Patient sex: F
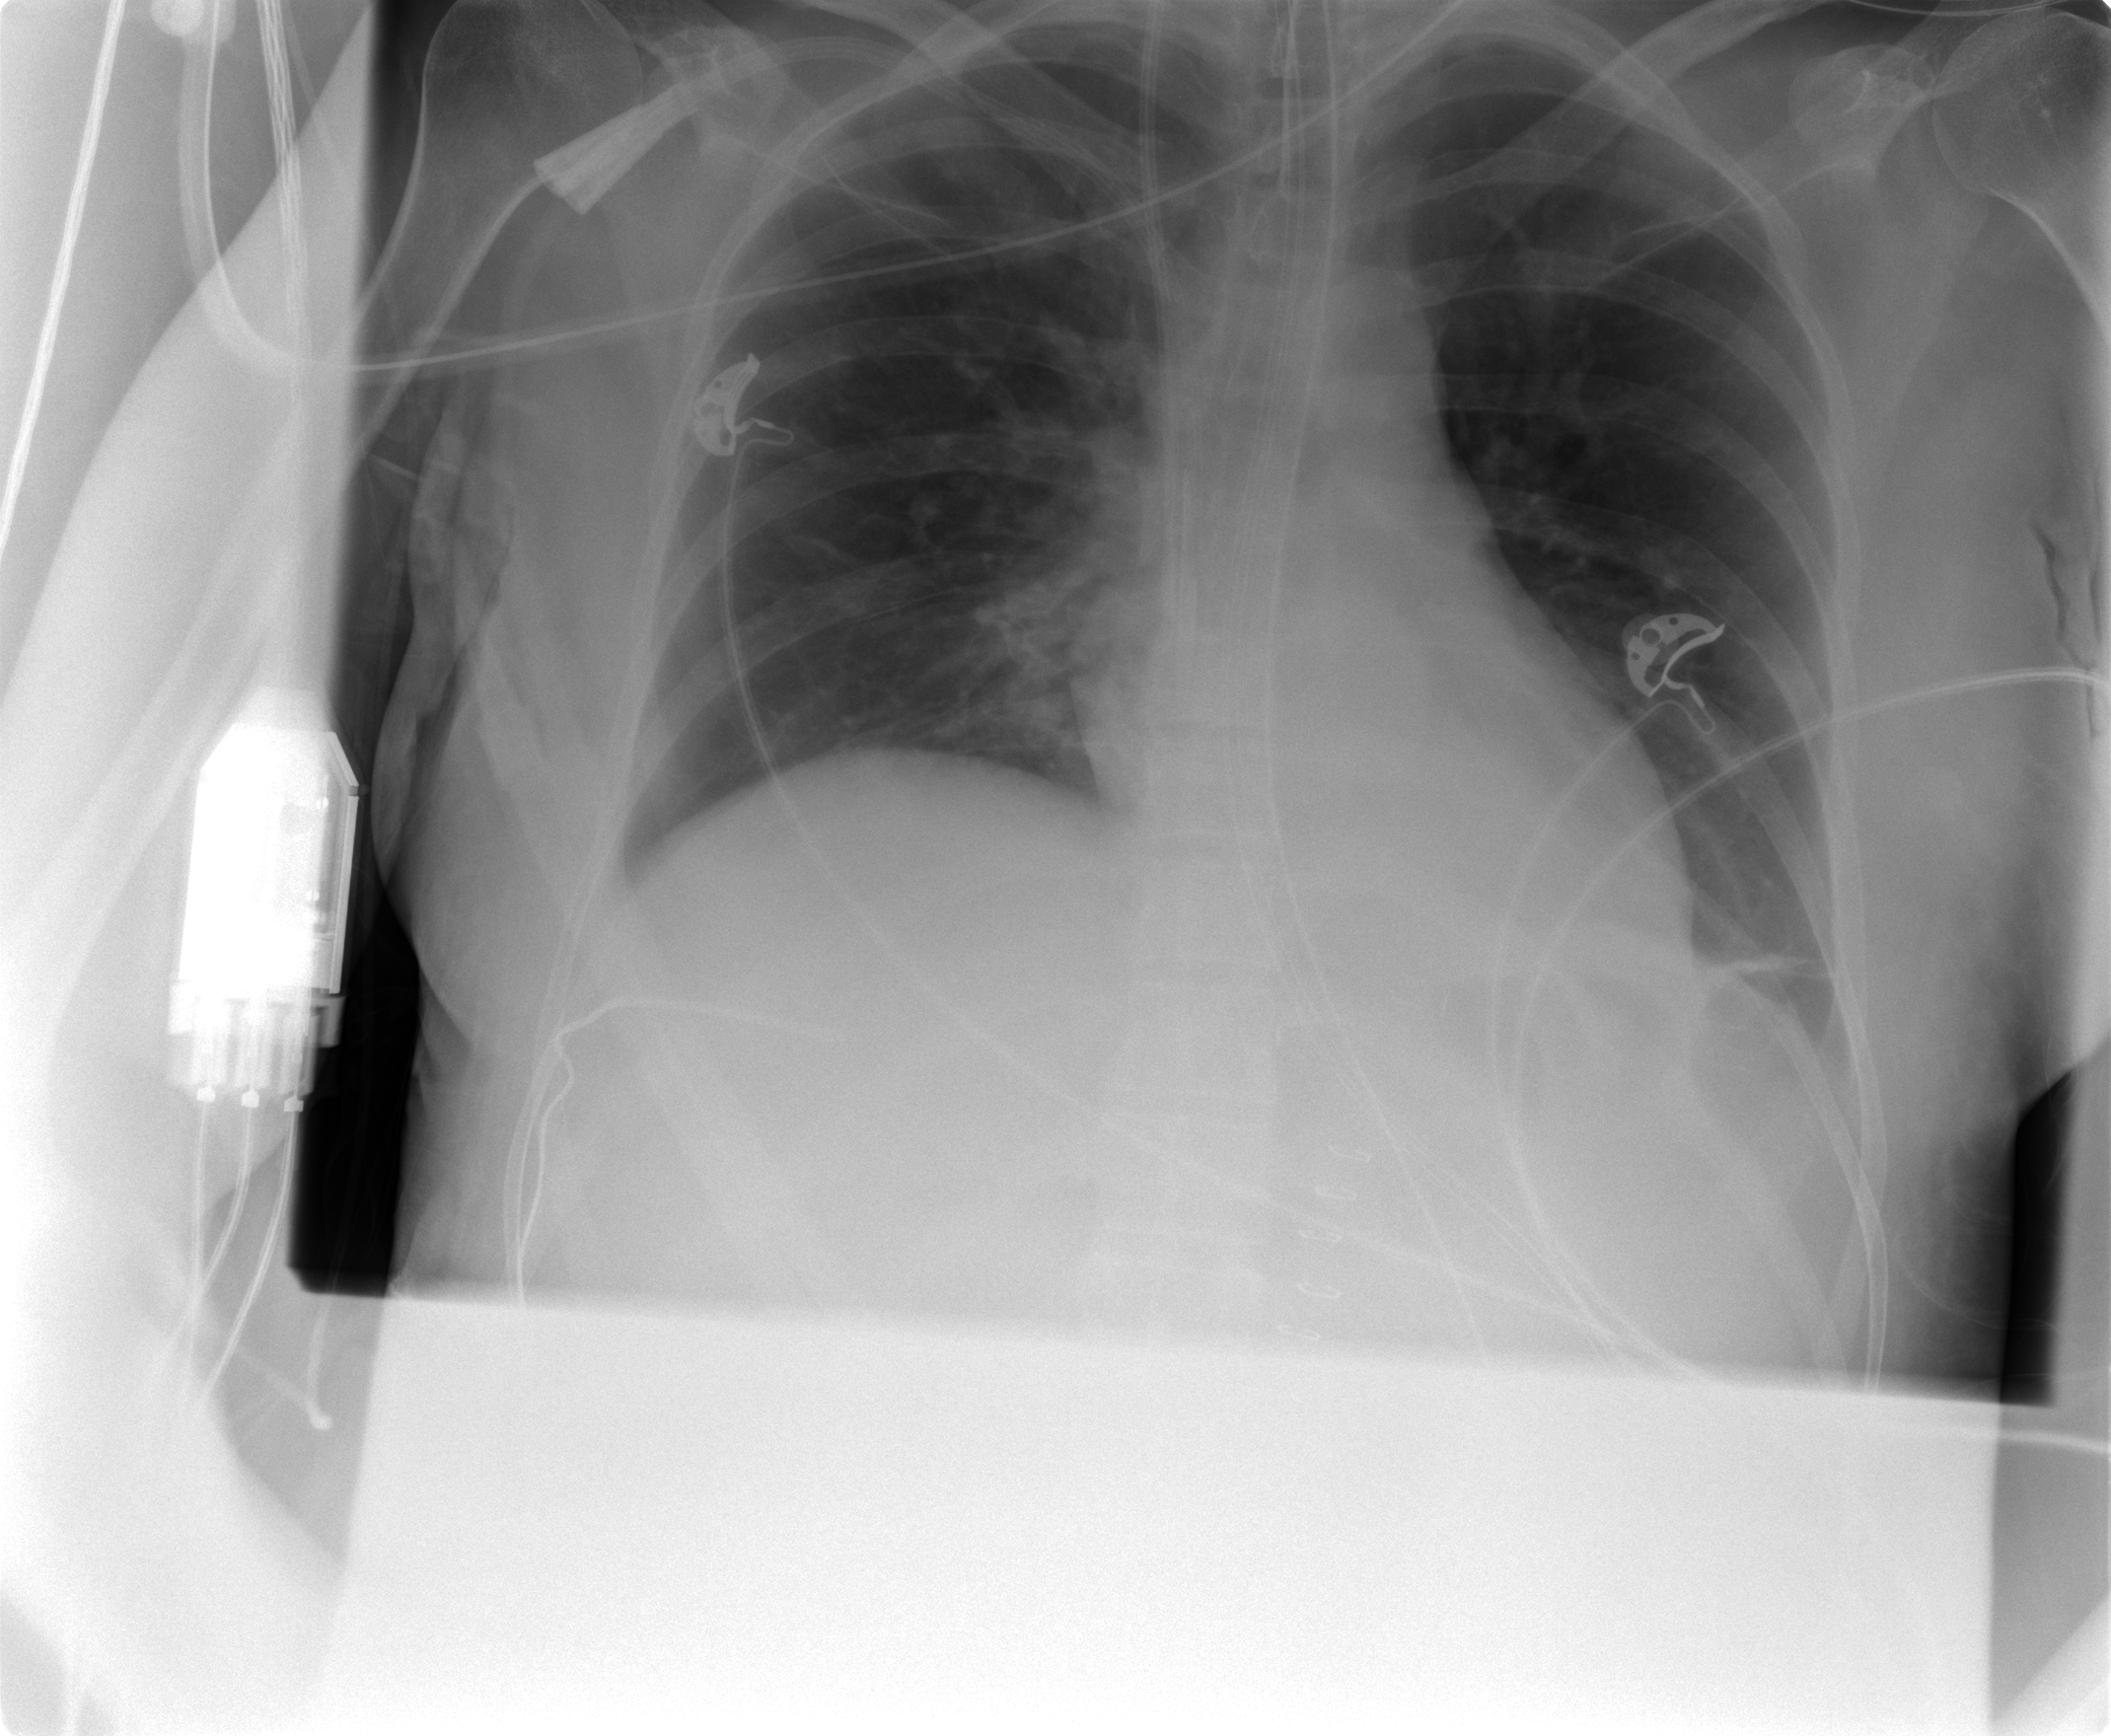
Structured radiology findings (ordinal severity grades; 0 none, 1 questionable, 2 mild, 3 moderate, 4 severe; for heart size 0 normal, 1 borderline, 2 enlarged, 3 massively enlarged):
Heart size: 0
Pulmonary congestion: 0
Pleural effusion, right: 1
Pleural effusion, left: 1
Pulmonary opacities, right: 0
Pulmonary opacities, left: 0
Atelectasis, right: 2
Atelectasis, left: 2